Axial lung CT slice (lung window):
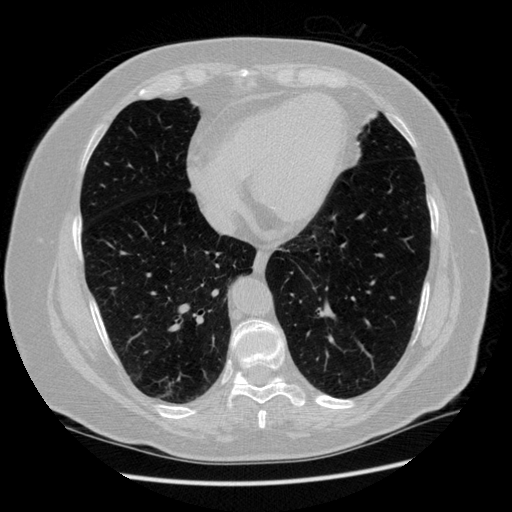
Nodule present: no